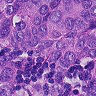
Metastatic tissue present: yes